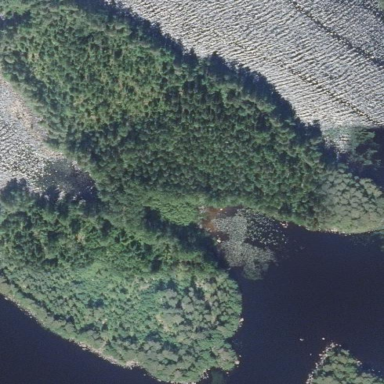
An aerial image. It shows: Islet surrounded by woodland.